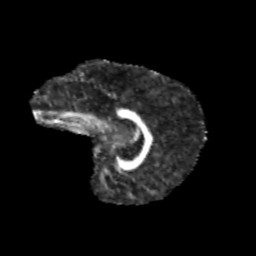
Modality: FA
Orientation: sagittal
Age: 12
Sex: male
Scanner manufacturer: siemens
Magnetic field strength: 3 T
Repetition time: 3.8 s
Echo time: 0.07 s